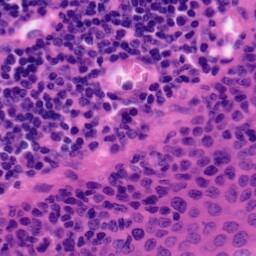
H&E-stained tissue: Tonsil